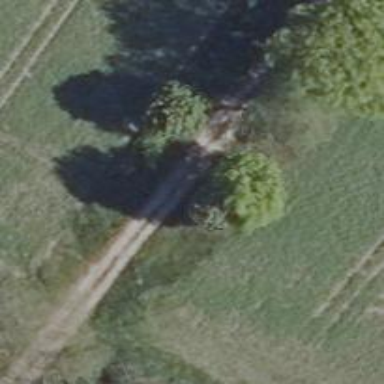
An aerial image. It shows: Row of trees in natural setting.